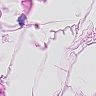
Metastatic tissue present: no